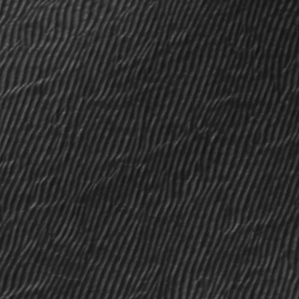
Label: frost